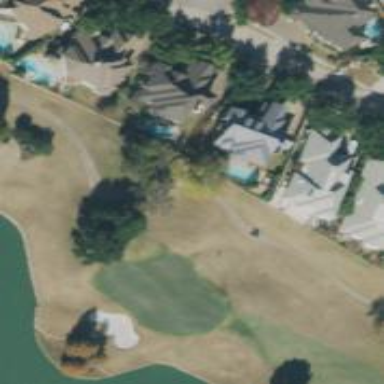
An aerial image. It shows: Golf fairway in the image.